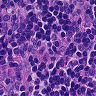
Metastatic tissue present: no